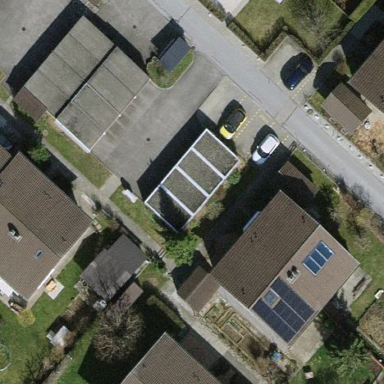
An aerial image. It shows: Group of garages.